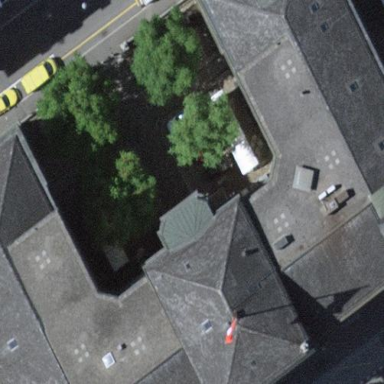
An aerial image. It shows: Courthouse building.